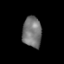
Tissue: lung
Cell type: T cells
Senescence score: 0.1996
Nuclear area (px): 578
Mean DAPI intensity: 117.344